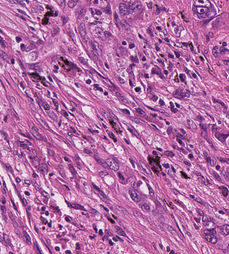
Tumor epithelial tissue: no
Tumor-associated stroma tissue: yes
Normal tissue: no